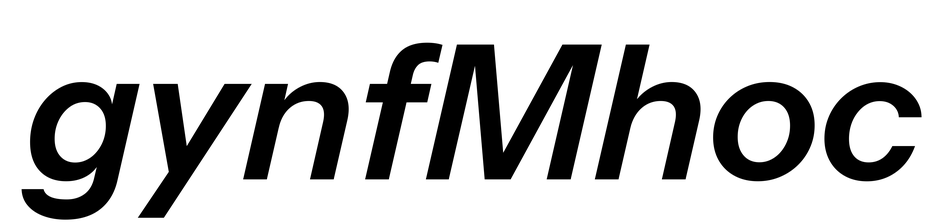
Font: InstrumentSans-Italic_SemiBold_Italic